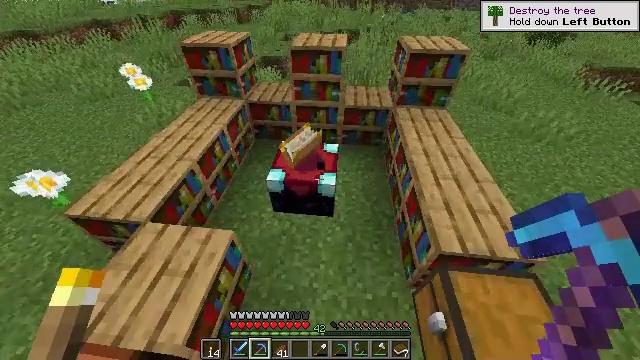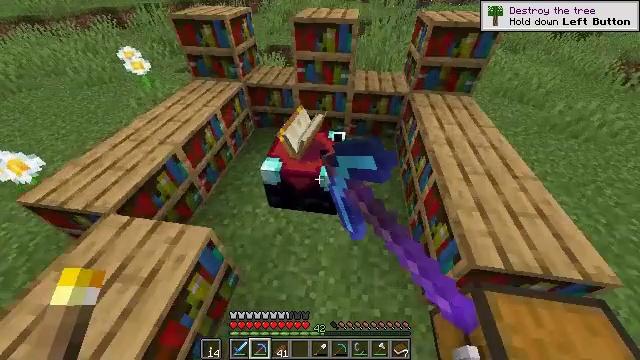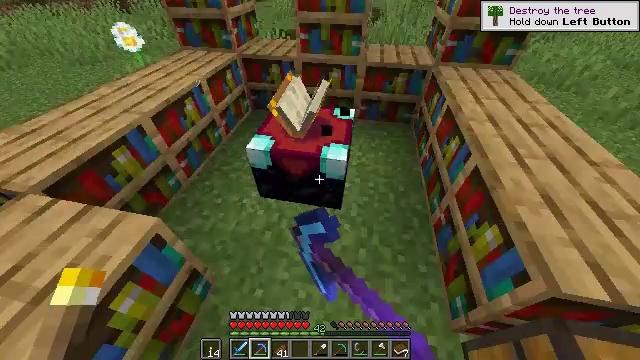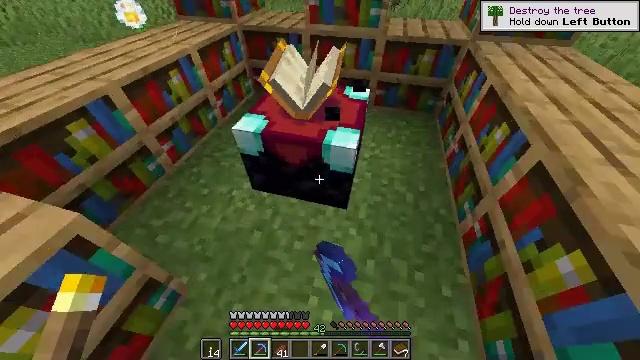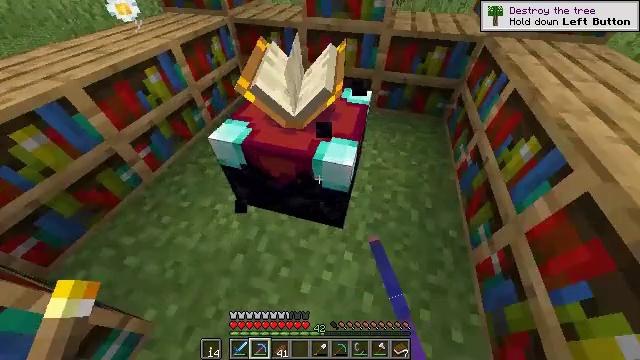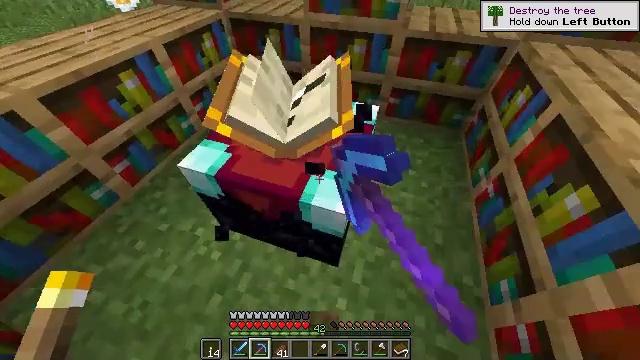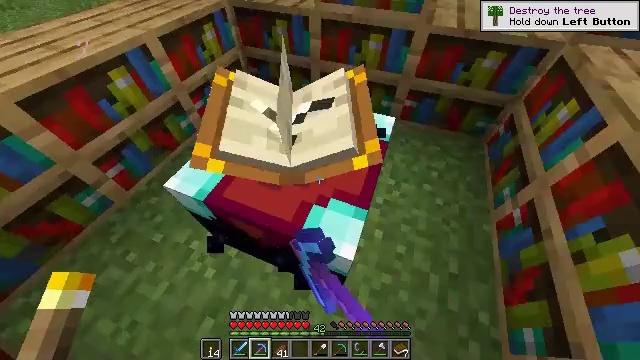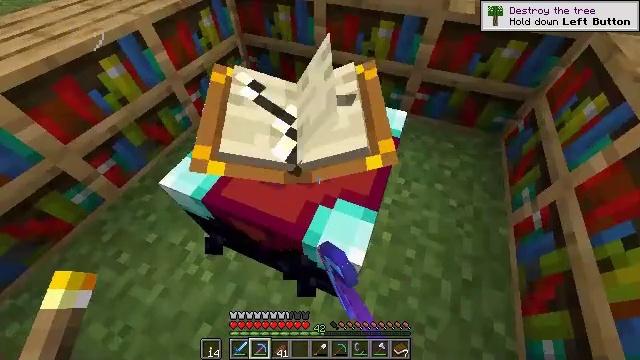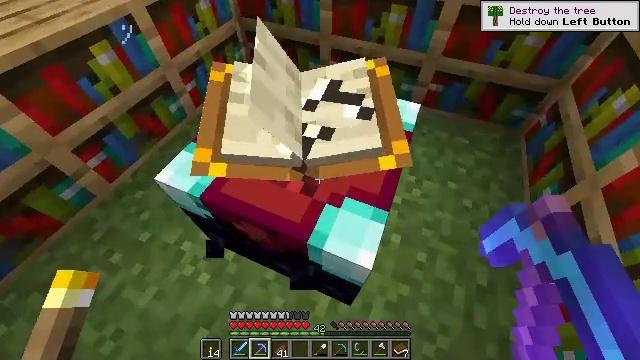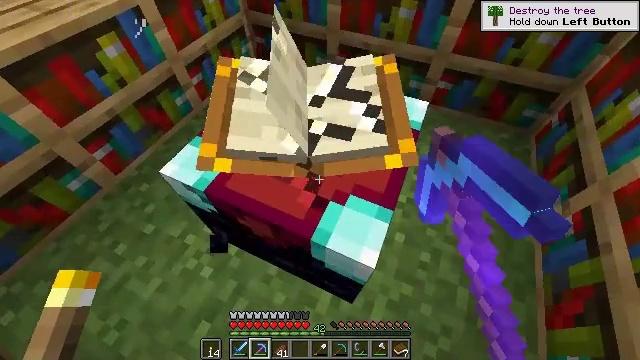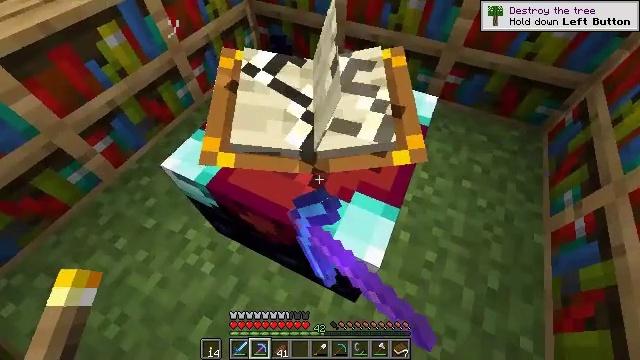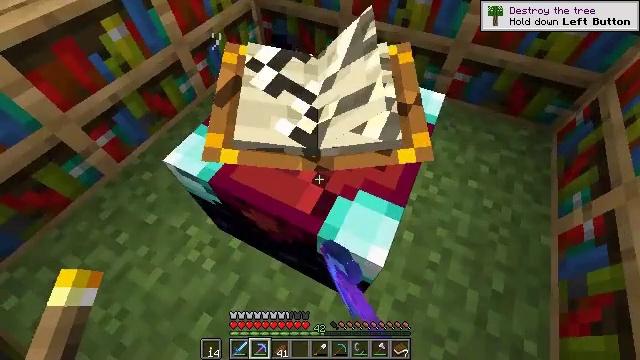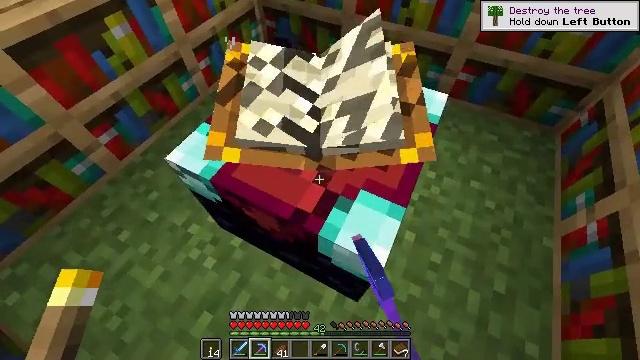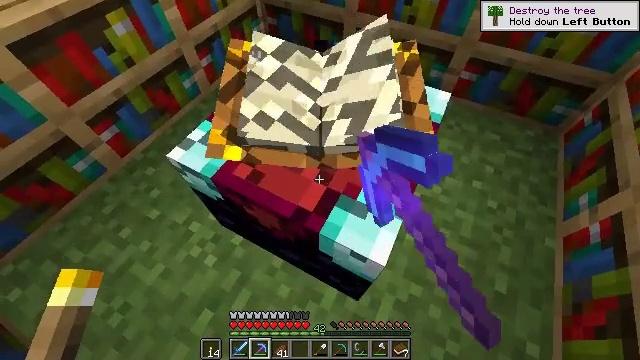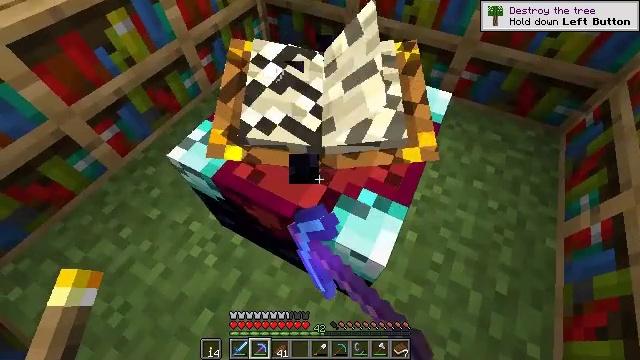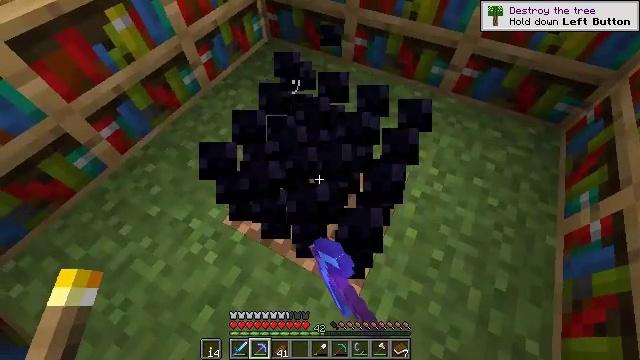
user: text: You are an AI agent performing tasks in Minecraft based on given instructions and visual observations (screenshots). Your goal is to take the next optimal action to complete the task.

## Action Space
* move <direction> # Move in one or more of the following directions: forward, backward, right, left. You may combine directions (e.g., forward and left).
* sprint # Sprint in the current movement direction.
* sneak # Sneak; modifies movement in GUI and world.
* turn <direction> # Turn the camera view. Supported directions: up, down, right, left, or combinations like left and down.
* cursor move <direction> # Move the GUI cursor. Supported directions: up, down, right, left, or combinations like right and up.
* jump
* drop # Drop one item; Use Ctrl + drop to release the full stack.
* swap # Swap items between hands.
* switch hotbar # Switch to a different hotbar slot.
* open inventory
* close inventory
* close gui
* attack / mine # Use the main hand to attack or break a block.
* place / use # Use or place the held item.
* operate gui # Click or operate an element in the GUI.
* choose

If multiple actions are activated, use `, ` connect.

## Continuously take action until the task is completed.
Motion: motion action
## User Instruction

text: Break the enchanting table to move it.
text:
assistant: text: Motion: move forward, sprint, turn left, attack / mine
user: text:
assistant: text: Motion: move forward, sprint, turn left, attack / mine
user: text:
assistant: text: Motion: move forward, turn left and down, attack / mine
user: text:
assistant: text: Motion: move forward, turn left, attack / mine
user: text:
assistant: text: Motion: move forward, turn left and down, attack / mine
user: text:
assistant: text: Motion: turn left and down, attack / mine
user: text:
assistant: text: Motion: attack / mine
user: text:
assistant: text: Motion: attack / mine
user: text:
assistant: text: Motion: turn left, attack / mine
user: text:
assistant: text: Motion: turn left, attack / mine
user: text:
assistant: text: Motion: turn left, attack / mine
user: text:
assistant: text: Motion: attack / mine
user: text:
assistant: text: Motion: attack / mine
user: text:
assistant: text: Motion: attack / mine
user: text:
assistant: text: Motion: attack / mine
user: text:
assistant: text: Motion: attack / mine
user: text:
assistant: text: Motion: attack / mine
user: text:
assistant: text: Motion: attack / mine
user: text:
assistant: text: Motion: attack / mine
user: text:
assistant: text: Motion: attack / mine